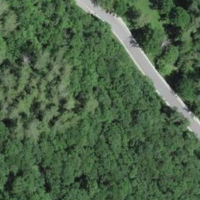
EUNIS habitat code: 41
Species observed at this site:
Lanius collurio